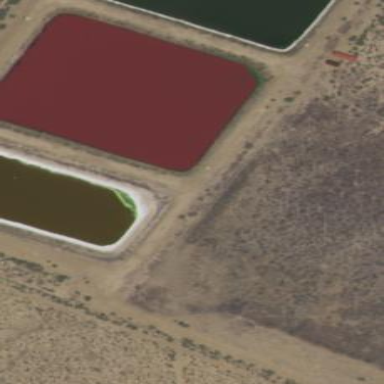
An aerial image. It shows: Body of wastewater.